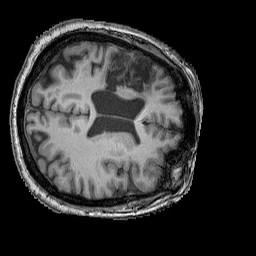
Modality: T1w
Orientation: axial
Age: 53
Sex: female
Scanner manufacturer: siemens
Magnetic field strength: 3 T
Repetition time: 2.25 s
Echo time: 0.00411 s